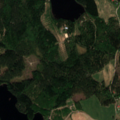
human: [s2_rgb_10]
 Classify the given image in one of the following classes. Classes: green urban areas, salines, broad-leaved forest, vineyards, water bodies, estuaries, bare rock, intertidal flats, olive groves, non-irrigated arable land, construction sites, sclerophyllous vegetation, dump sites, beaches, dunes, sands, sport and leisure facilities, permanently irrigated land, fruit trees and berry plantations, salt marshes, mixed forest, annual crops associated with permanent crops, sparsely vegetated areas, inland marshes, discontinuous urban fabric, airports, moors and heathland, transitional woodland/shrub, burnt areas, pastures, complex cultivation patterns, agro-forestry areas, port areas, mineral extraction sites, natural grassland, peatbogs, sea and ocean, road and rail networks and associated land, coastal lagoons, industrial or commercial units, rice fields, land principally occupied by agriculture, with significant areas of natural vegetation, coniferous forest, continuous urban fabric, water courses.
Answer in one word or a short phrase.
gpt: non-irrigated arable land, mixed forest, water bodies